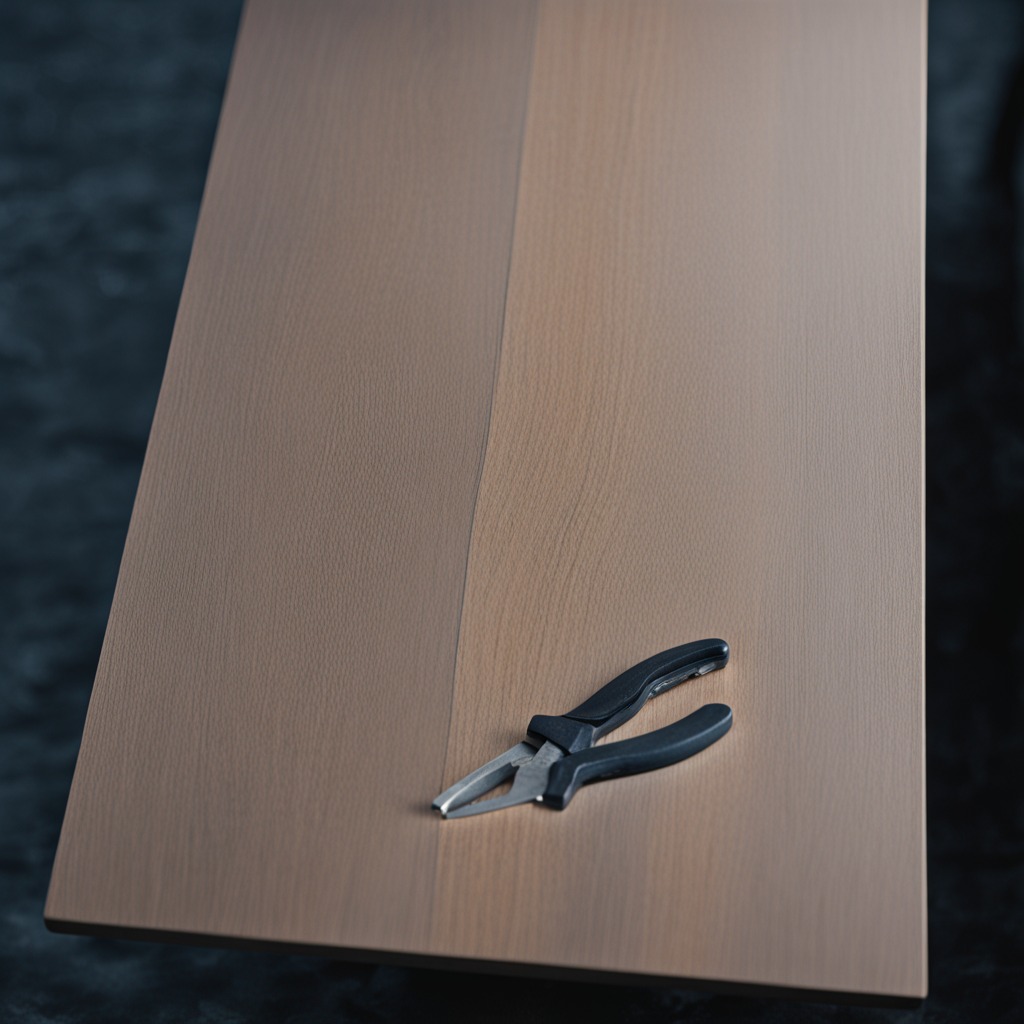
A plier is lying on the table.